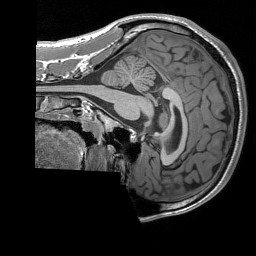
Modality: T1w
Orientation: sagittal
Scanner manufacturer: siemens
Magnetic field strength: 3 T
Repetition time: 1.76 s
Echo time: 0.0022 s